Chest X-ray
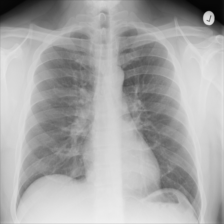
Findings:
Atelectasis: negative
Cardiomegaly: negative
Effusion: negative
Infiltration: negative
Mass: negative
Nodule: negative
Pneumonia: negative
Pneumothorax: negative
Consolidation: negative
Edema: negative
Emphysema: negative
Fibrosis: negative
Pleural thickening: negative
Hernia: negative